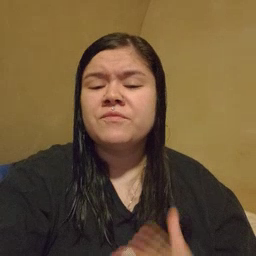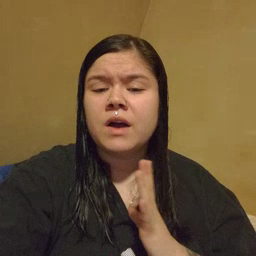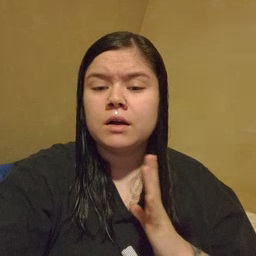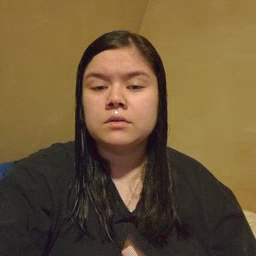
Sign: fine